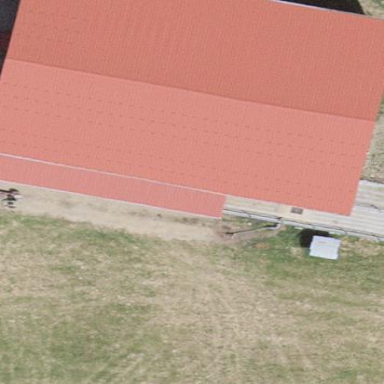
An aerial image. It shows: Farm building.